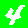
Digit: 4